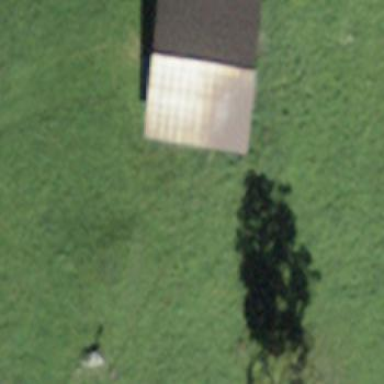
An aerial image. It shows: Barn.